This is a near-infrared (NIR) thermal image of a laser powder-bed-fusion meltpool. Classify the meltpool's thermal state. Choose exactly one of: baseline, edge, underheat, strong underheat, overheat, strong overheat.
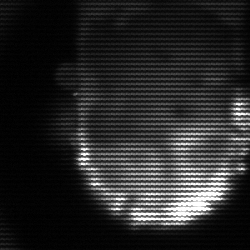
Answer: baseline